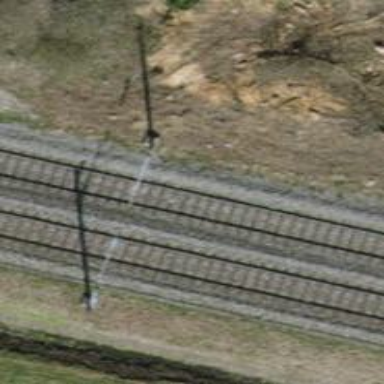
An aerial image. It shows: Railway milestone.